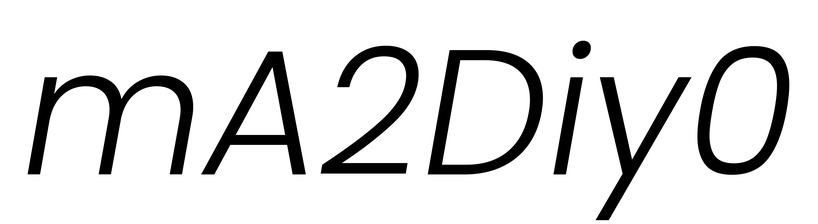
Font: Poppins-LightItalic